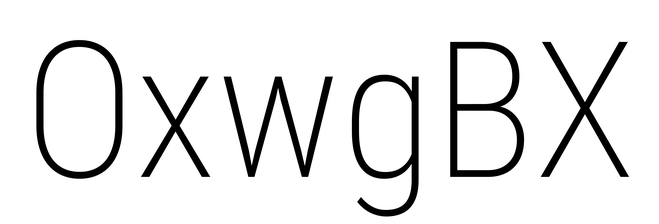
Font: Roboto_Condensed_ExtraLight